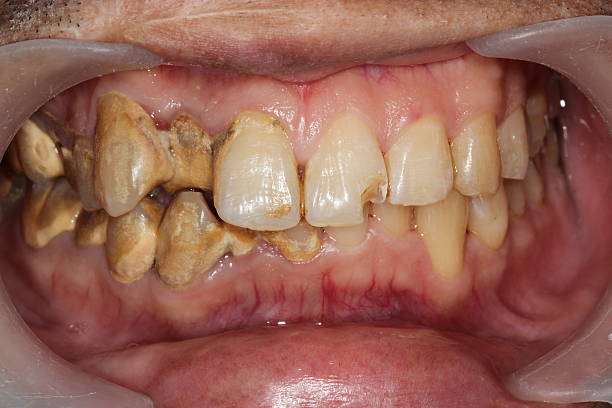
Condition: Calculus